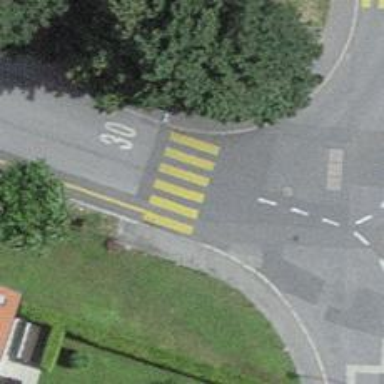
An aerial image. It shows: Zebra crossing on the road.